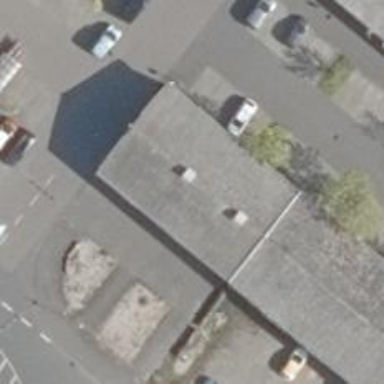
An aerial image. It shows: Restaurant.